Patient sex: M
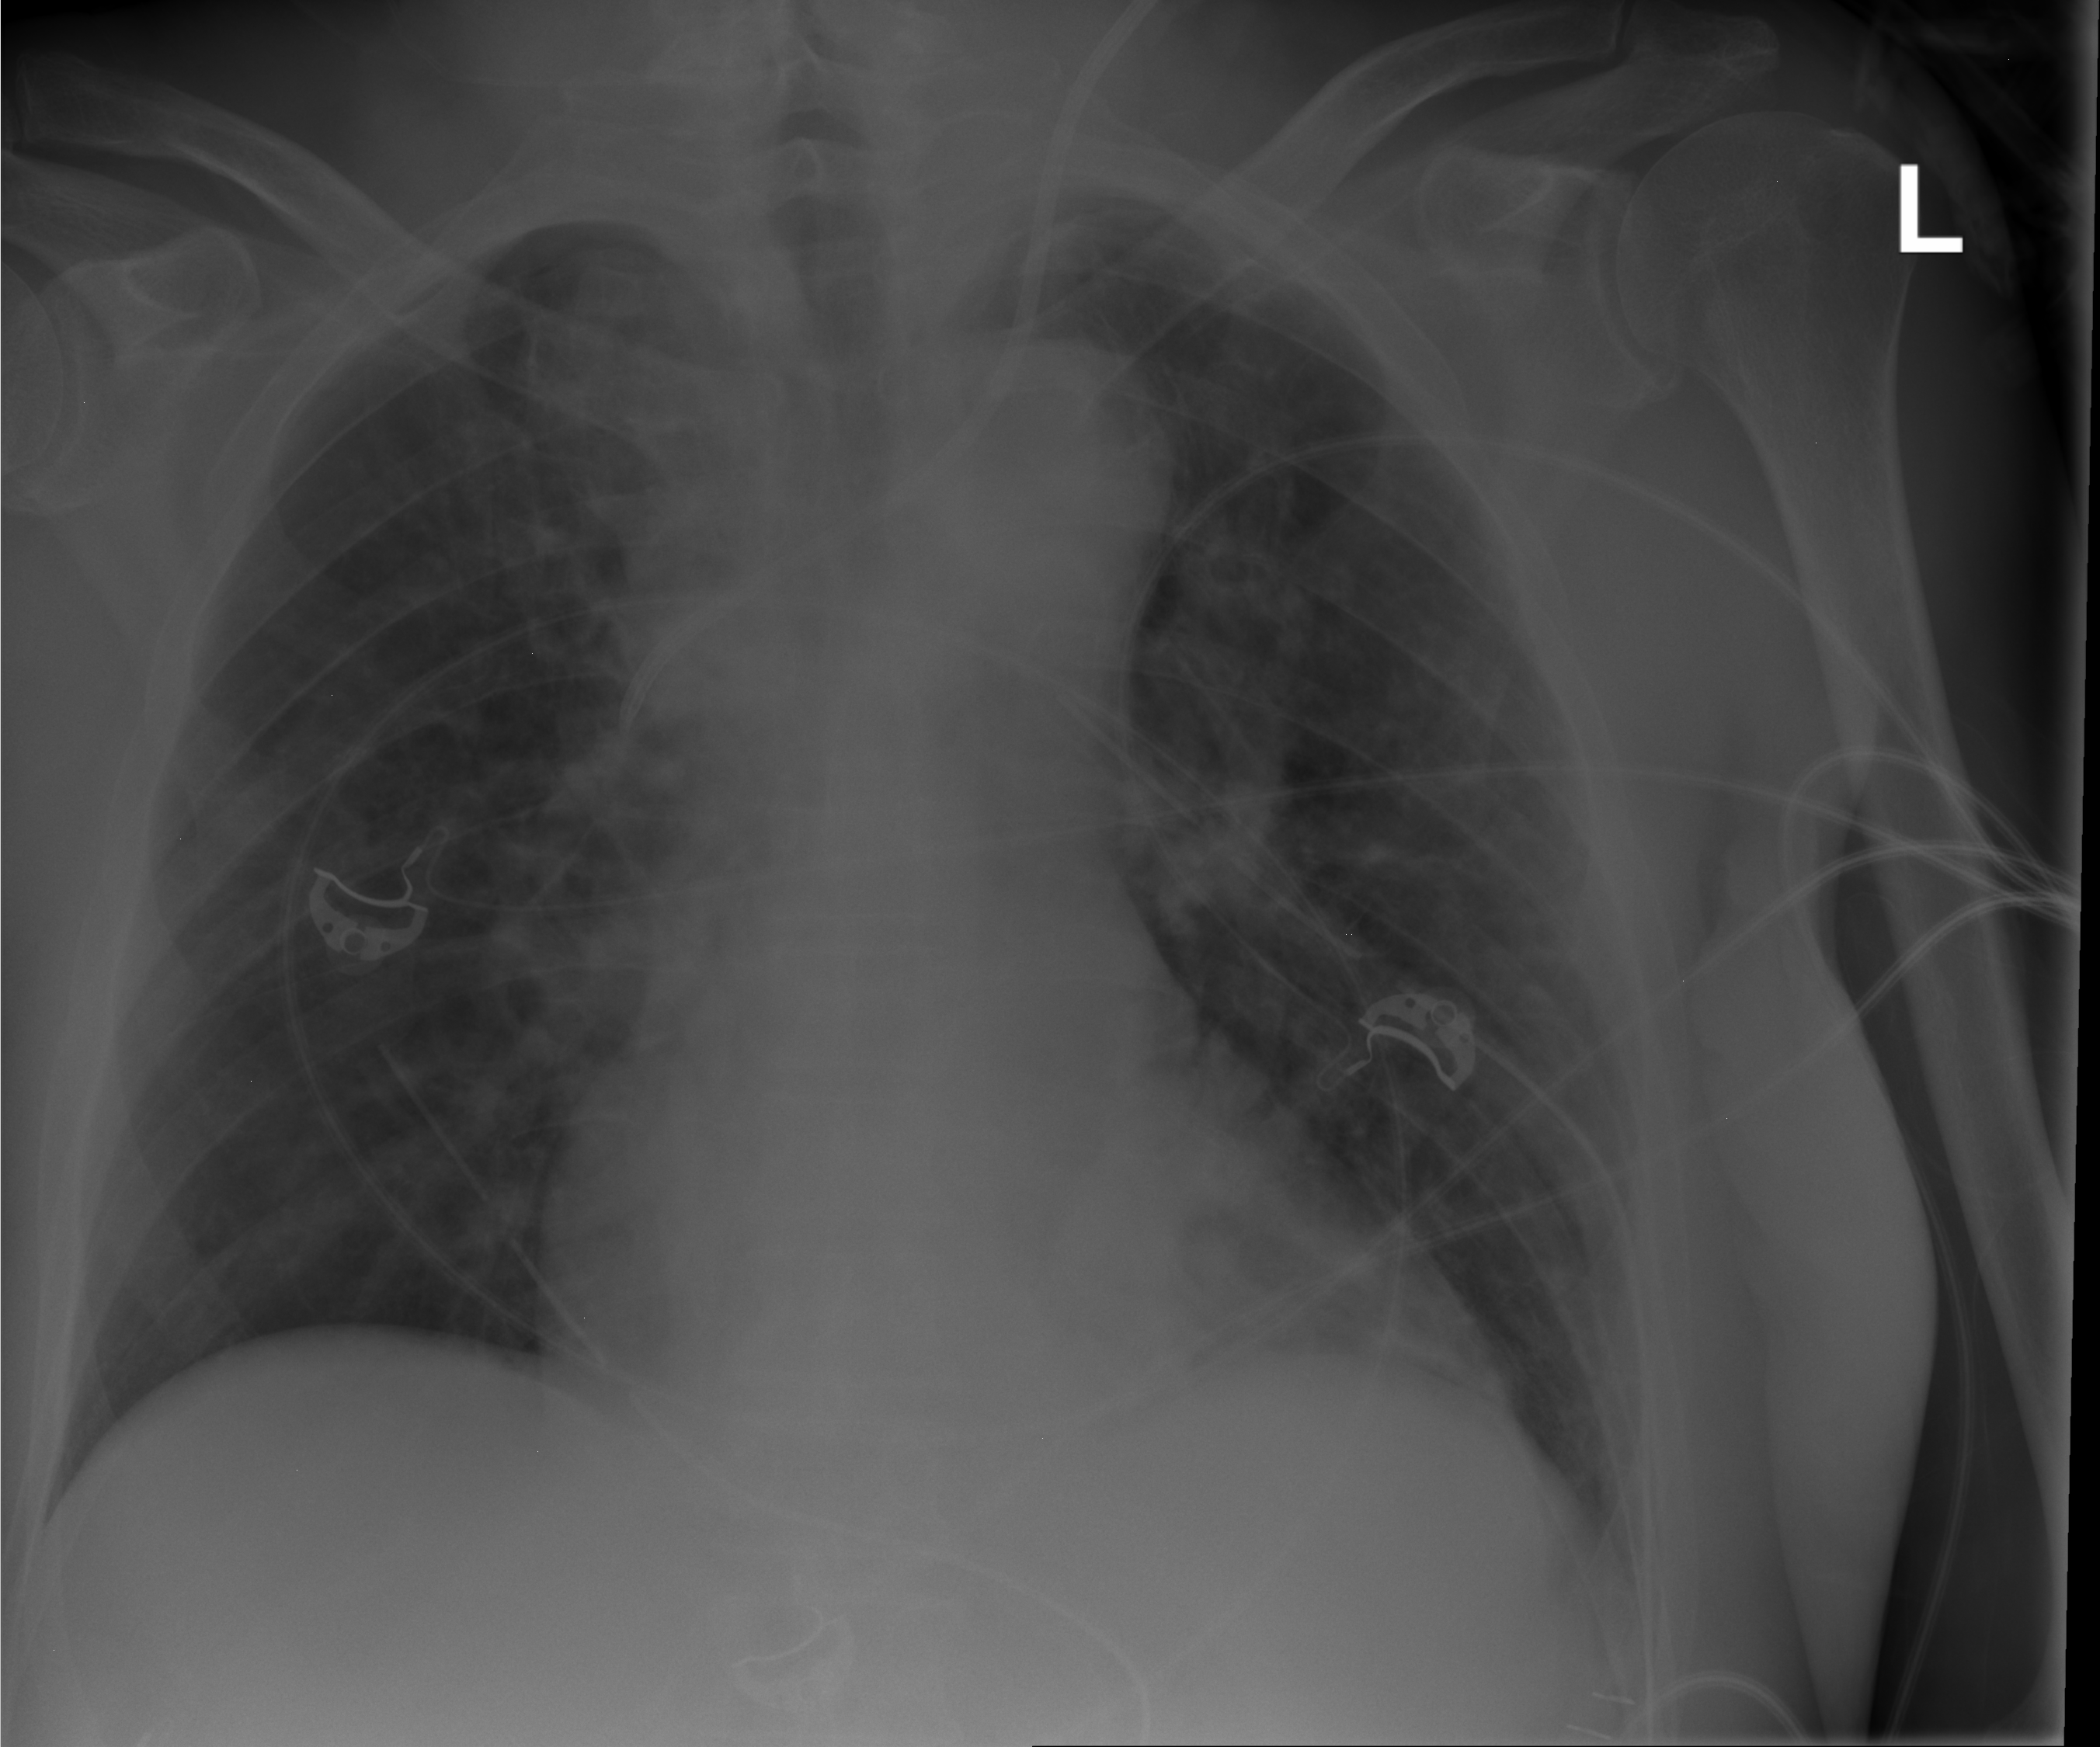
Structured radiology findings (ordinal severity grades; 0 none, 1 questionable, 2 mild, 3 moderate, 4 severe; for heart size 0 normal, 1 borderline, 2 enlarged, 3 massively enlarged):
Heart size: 1
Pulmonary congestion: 0
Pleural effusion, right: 0
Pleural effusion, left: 0
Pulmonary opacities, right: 2
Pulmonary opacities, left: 2
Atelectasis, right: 0
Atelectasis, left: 1